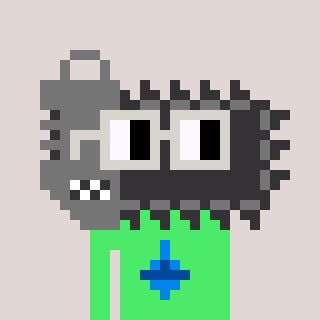
a pixel art character with square light gray glasses, a chainsaw-shaped head and a teal-colored body on a warm background